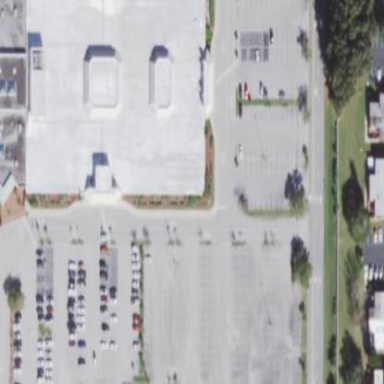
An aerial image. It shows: Department store building. It is part of larger structure.